Question: I am trying to create one page responsive html layout.
Here is my dummy image

First layout is what i am trying to achieve but if it's really hard then the 2nd layout is also OK for me.
I am trying to make the home landing area or slide fit completely on screen ()
i found a <URL> which is similar to layout2 but i cant figure our how they had did that.
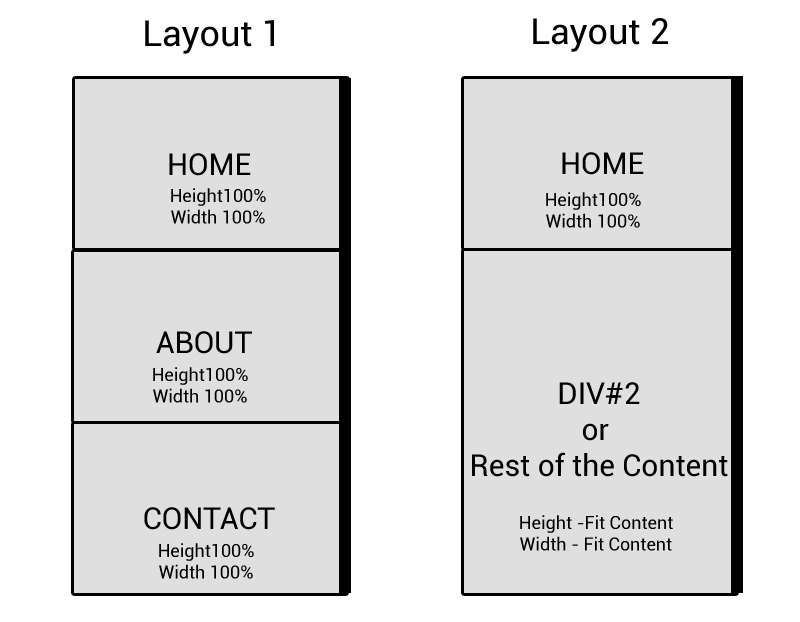
Answer: You only need to make sure your content fits in 100% height and width. Also your body and HTML tag needs 100% height and width.
CSS:
'''
body,html,.content,.contact,header{
width:100%;
height:100%;
margin:0px;
padding:0px;
}
.content{
background:yellow;
}
header{
background:red;
}
.contact{
background:blue;
}
'''
HTML:
'''
<body>
<header>
</header>
<div class='content'>
</div>
<div class='contact'>
</div>
</body>
'''